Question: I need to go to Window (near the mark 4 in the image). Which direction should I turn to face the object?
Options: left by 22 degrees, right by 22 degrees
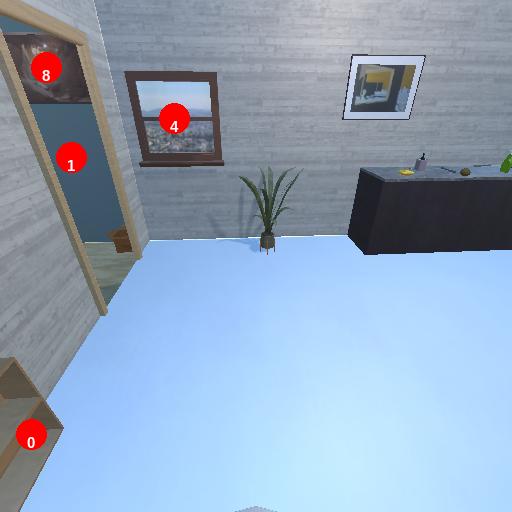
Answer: left by 22 degrees